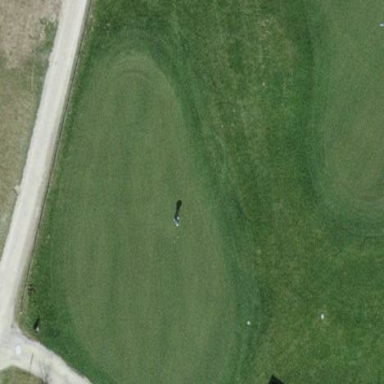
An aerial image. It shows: Golf green.